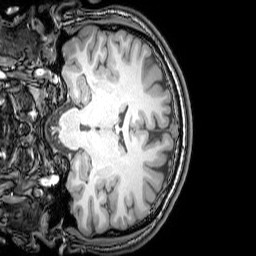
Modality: T1w
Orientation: coronal
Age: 25
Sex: male
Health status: healthy
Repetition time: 0.081 s
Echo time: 0.037 s